Question: I want no animation when button is pressed, but only the foreground and the background are changed, just like metro style. I'm so perplexed.
I create a sample in Expression Blend 4.
There are 3 states: Normal, IsMouseOver, IsPressed:

I just modify the Title "In WPF: how to disable the animation when the button is pressed?" to "In WPF: how to disable the animation when the button after be pressed?"
I find some problems:
1. When the mouse is over or press the button, the backgroud of button is not changed;
2. The animation run after the button has be pressed, I just want to disable the animation.
This .xaml can run in VS.
'''
<Window
xmlns="http://schemas.microsoft.com/winfx/2006/xaml/presentation"
xmlns:x="http://schemas.microsoft.com/winfx/2006/xaml"
x:Class="WpfApplication17.MainWindow"
x:Name="Window"
Title="MainWindow"
Width="640" Height="480">
<Window.Resources>
<Style x:Key="ButtonStyle1" TargetType="{x:Type Button}">
<Style.Triggers>
<Trigger Property="IsMouseOver" Value="True">
<Setter Property="Foreground" Value="White"/>
<Setter Property="BorderBrush" Value="Black"/>
<Setter Property="Background" Value="Black"/>
</Trigger>
<Trigger Property="IsPressed" Value="True">
<Setter Property="Background" Value="Black"/>
<Setter Property="BorderBrush" Value="Black"/>
<Setter Property="Foreground" Value="Red"/>
</Trigger>
</Style.Triggers>
<Setter Property="Background" Value="White"/>
<Setter Property="BorderBrush" Value="White"/>
<Setter Property="Foreground" Value="Black" />
<Setter Property="BorderThickness" Value="1"/>
<Setter Property="HorizontalContentAlignment" Value="Center"/>
<Setter Property="VerticalContentAlignment" Value="Center"/>
<Setter Property="Padding" Value="1"/>
</Style>
</Window.Resources>
<Grid x:Name="LayoutRoot" >
<Button Content="Button"
HorizontalAlignment="Left"
VerticalAlignment="Top"
Width="75"
Style="{DynamicResource ButtonStyle1}"/>
</Grid>
'''
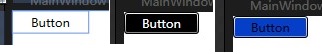
Answer: Try this (create a new project and just paste it beneath your definition) :
'''
<Window.Resources>
<Style x:Key="NoAnimations" TargetType="{x:Type Button}" >
<Setter Property="Foreground" Value="Black" />
<Setter Property="Background" Value="White"/>
<Setter Property="Template">
<Setter.Value>
<ControlTemplate TargetType="Button">
<Border BorderBrush="Black" BorderThickness="1">
<Border Name="border" Background="{TemplateBinding Background}" Padding="3">
<Grid>
<ContentPresenter HorizontalAlignment="Center" VerticalAlignment="Center" Name="content" />
</Grid>
</Border>
</Border>
<ControlTemplate.Triggers>
<Trigger Property="IsMouseOver" Value="True">
<Setter Property="Background" Value="Black"></Setter>
<Setter Property="Foreground" Value="White"></Setter>
</Trigger>
<Trigger Property="IsMouseOver" Value="False">
<Setter Property="Background" Value="White"></Setter>
<Setter Property="Foreground" Value="Black"></Setter>
</Trigger>
<Trigger Property="IsPressed" Value="True">
<Setter Property="Background" Value="Black"></Setter>
<Setter Property="Foreground" Value="Red"></Setter>
</Trigger>
</ControlTemplate.Triggers>
</ControlTemplate>
</Setter.Value>
</Setter>
</Style>
</Window.Resources>
<StackPanel>
<Button Style="{StaticResource NoAnimations}"
Content="Testing"
HorizontalAlignment="Center"
VerticalAlignment="Center"
Margin="20"
/>
</StackPanel>
'''